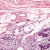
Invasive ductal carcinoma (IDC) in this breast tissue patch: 1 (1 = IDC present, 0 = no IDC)